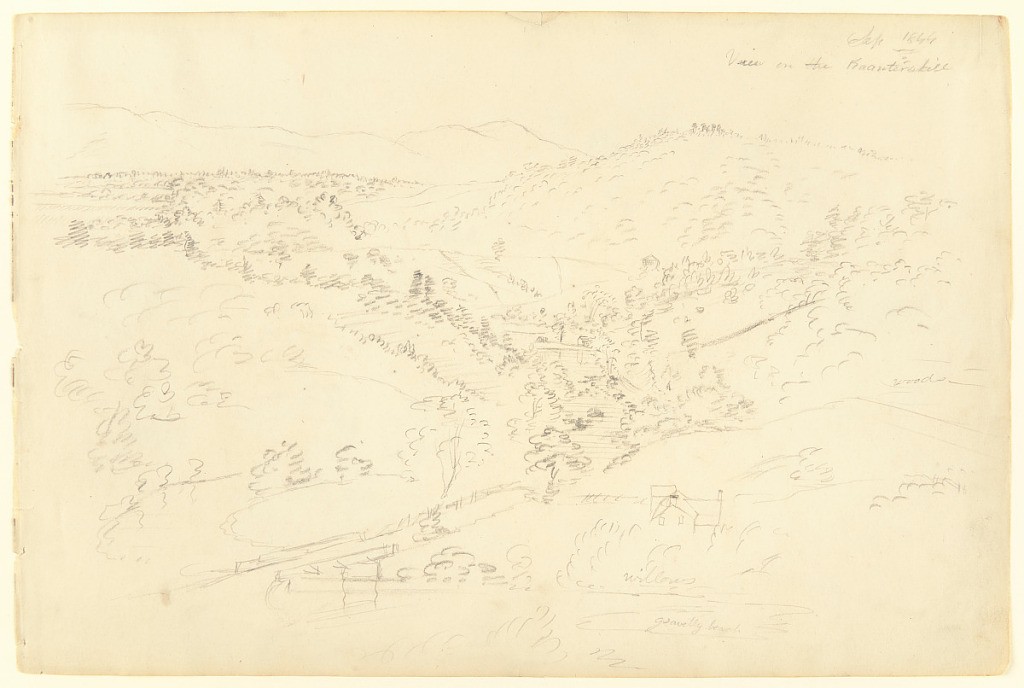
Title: View on the Kaauterskill, Catskill, New York
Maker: Frederic Edwin Church, American, 1826–1900
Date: September and October 1844
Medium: Graphite on off-white wove paper; verso: graphite
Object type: Drawing
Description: Landscape sketch showing a view of the village of Catskill, New York, from a prominence above Kaaterskill Creek. A property with a house and fenced-in, cultivated land is shown in the foreground at lower center. Beyond it, Kaaterskill Creek winds around a heavily wooded prominence at left. In the middle distance at center, a dam visibly cuts across the creek. A large, heavily wooded hill is shown in the middle distance at upper right, in front of the outline of the Catskill Escarpment along the horizon, with Blackhead Mountain prominently visible at upper center.

Verso: Mixed sketches of figures and a tree in Catskill, New York. Two sketches of a figure shown from the rear--likely the same individual, possibly a fisherman or farmer--are visible at upper center. At center right, a tree with a lush, billowing canopy is loosely sketched with dark branches.